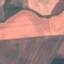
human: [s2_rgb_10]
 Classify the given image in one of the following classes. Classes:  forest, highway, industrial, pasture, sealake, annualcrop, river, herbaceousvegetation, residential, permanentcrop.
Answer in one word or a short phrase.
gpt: AnnualCrop